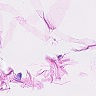
Metastatic tissue present: no